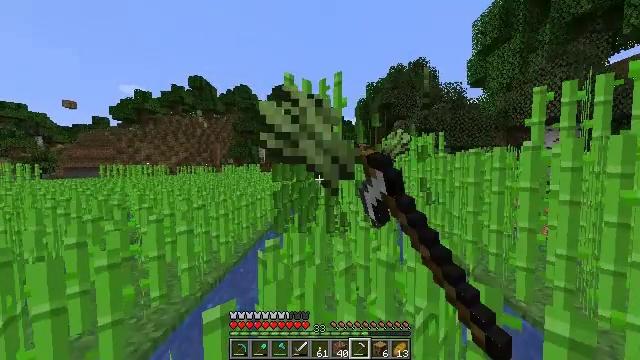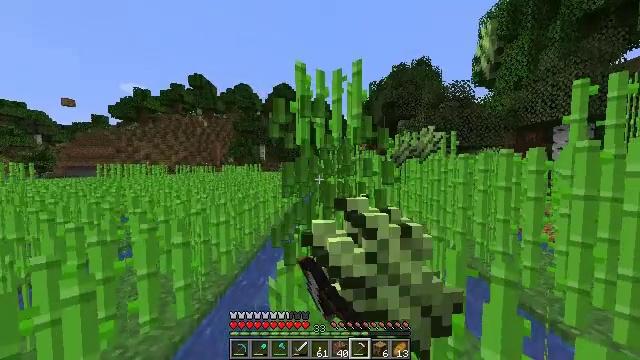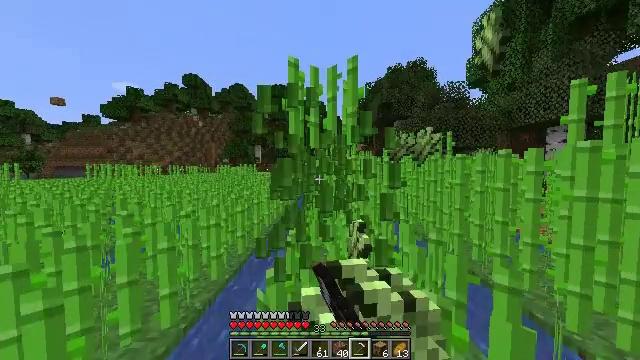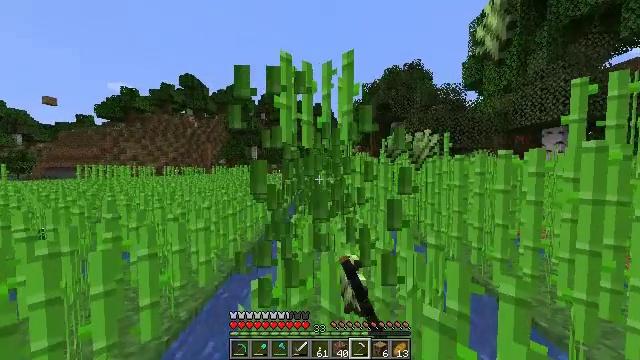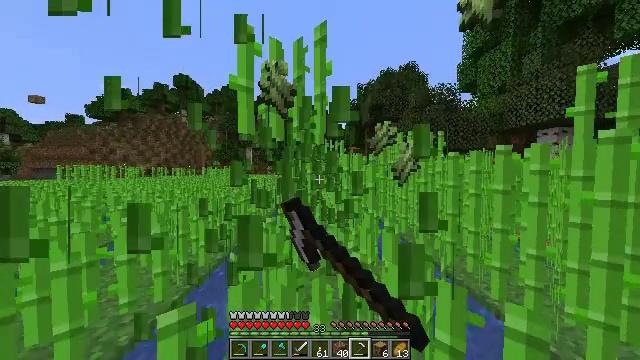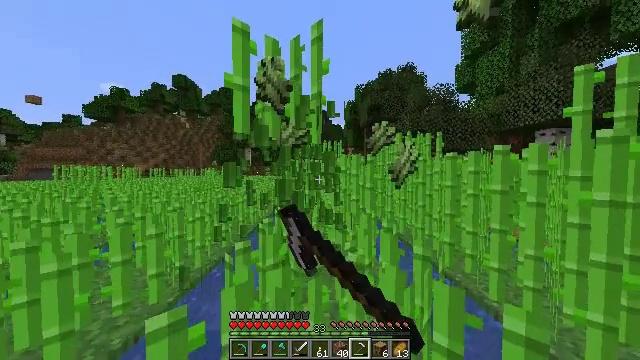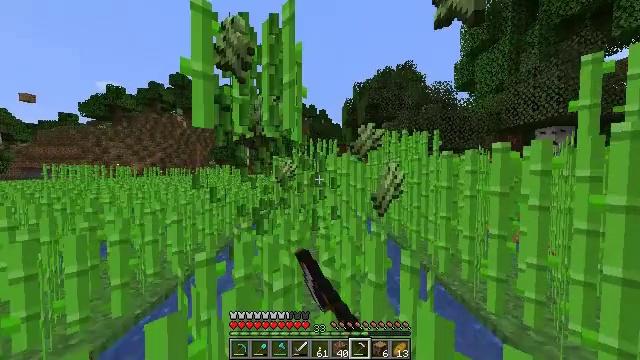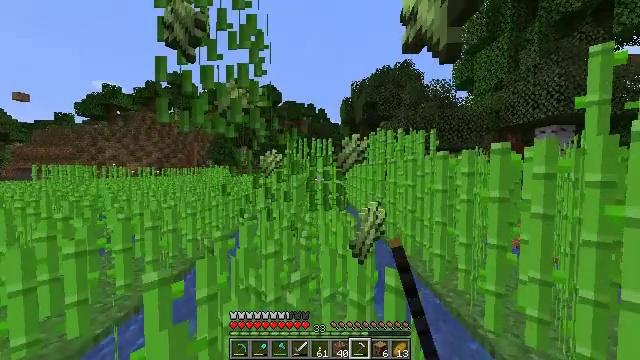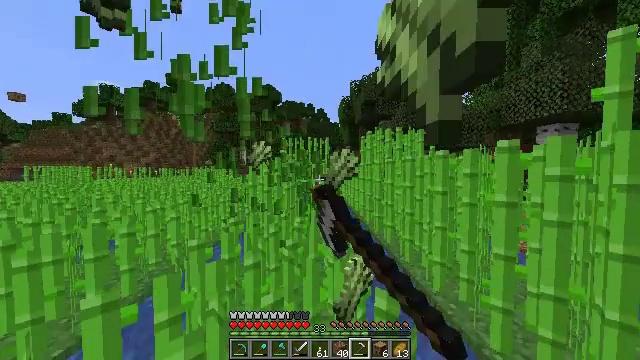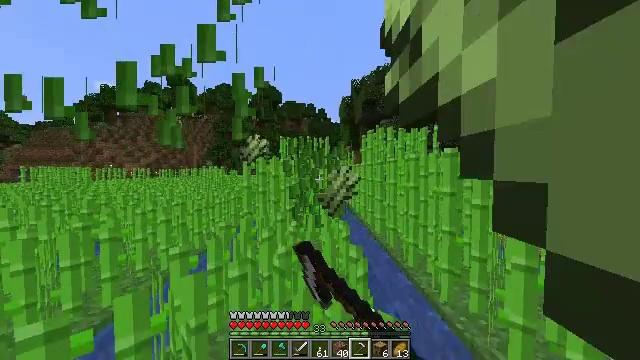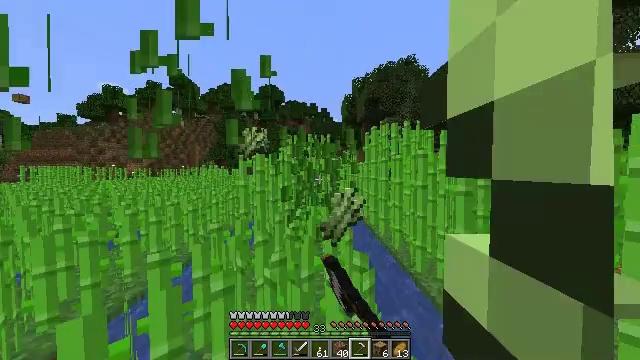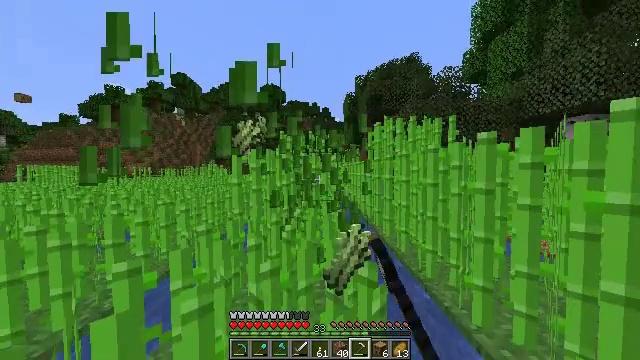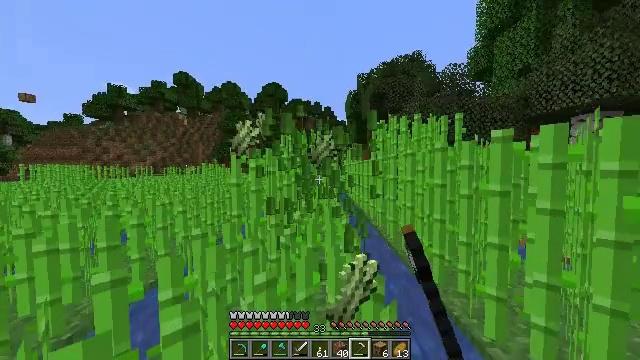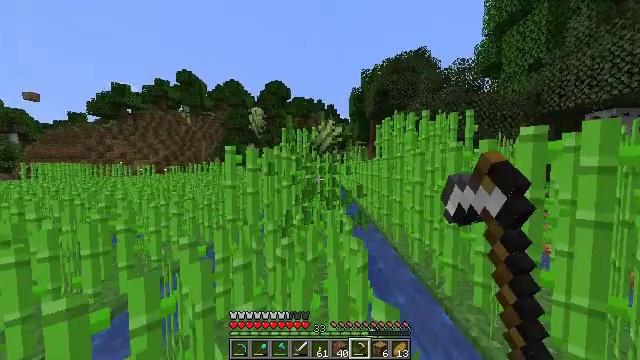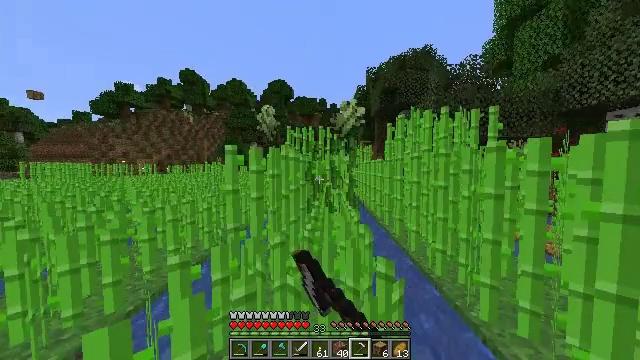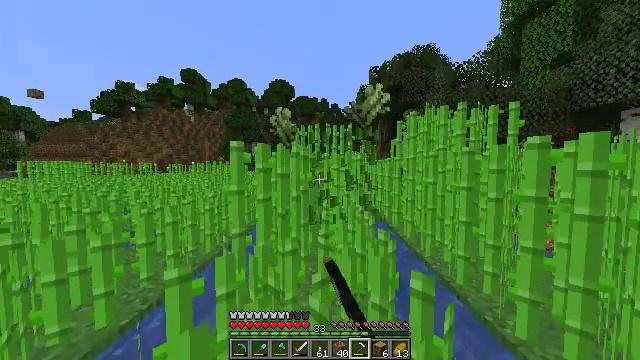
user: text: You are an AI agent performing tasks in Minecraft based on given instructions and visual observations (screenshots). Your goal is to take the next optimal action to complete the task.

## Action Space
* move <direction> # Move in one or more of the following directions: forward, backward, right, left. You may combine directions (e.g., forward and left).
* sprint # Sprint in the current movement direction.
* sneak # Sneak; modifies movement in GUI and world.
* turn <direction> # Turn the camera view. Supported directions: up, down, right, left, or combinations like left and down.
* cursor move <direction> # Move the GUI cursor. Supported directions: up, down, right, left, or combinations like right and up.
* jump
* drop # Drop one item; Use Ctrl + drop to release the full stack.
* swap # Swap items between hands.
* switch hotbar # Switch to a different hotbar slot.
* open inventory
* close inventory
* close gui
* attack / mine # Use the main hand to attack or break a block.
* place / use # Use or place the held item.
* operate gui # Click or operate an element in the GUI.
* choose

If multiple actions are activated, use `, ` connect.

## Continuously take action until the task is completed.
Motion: motion action
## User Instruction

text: Mine the sugar cane near rivers.
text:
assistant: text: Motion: move forward, sprint, attack / mine
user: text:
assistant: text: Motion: move forward and move right, sprint, turn right, attack / mine
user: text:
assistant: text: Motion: move forward and move right, sprint, attack / mine
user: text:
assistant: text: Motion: move forward and move right, sprint, attack / mine
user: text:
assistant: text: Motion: move forward and move right, sprint, attack / mine
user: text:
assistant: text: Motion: move forward and move right, sprint, attack / mine
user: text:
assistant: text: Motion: move forward and move right, sprint, attack / mine
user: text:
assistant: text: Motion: move forward, sprint, attack / mine
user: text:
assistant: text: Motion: move forward, sprint, attack / mine
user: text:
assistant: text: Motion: move forward, sprint, attack / mine
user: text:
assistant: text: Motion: move forward, sprint, attack / mine
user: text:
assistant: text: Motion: move forward, sprint, attack / mine
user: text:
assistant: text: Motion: move forward and move left, sprint, attack / mine
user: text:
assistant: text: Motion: move forward and move left, sprint, attack / mine
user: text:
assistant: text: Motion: move forward and move left, sprint, attack / mine
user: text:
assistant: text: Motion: move forward and move left, sprint, attack / mine
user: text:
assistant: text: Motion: move forward, sprint, attack / mine
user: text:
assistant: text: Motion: move forward, sprint, attack / mine
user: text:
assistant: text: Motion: move forward, sprint, attack / mine
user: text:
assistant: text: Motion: move forward and move right, sprint, attack / mine
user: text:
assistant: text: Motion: move forward and move right, sprint, attack / mine
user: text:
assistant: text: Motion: move forward and move right, sprint, attack / mine
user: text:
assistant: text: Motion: move forward and move right, sprint, attack / mine
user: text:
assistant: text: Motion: move forward, sprint, attack / mine
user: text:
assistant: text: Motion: move forward, sprint, attack / mine
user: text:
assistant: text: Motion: move forward, sprint, attack / mine
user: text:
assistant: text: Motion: move forward and move left, sprint, attack / mine
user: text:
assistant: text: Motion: move forward and move left, sprint, attack / mine
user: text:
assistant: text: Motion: move forward and move left, sprint, attack / mine
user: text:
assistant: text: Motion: move forward and move left, sprint, attack / mine